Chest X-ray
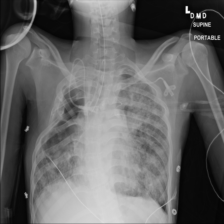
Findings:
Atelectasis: negative
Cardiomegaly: negative
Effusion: negative
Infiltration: negative
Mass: negative
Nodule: negative
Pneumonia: negative
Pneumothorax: positive
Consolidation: negative
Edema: negative
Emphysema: negative
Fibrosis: negative
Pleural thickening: negative
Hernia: negative